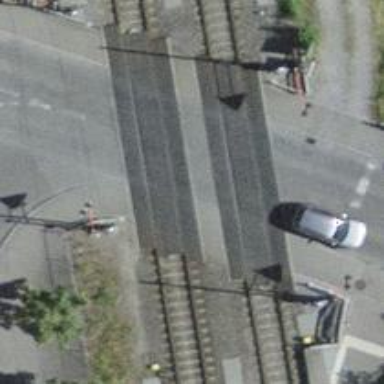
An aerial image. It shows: Level crossing with double half barrier.